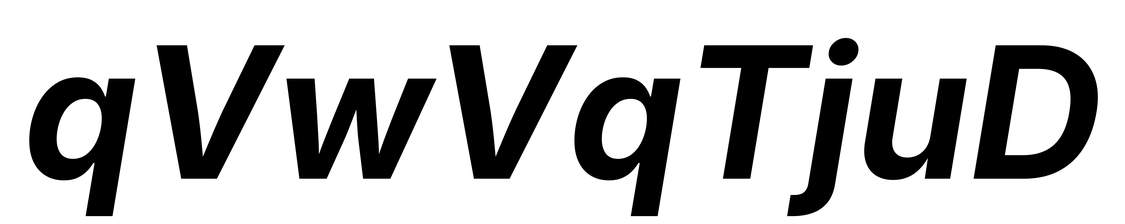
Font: Inter-Italic_Bold_Italic